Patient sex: F
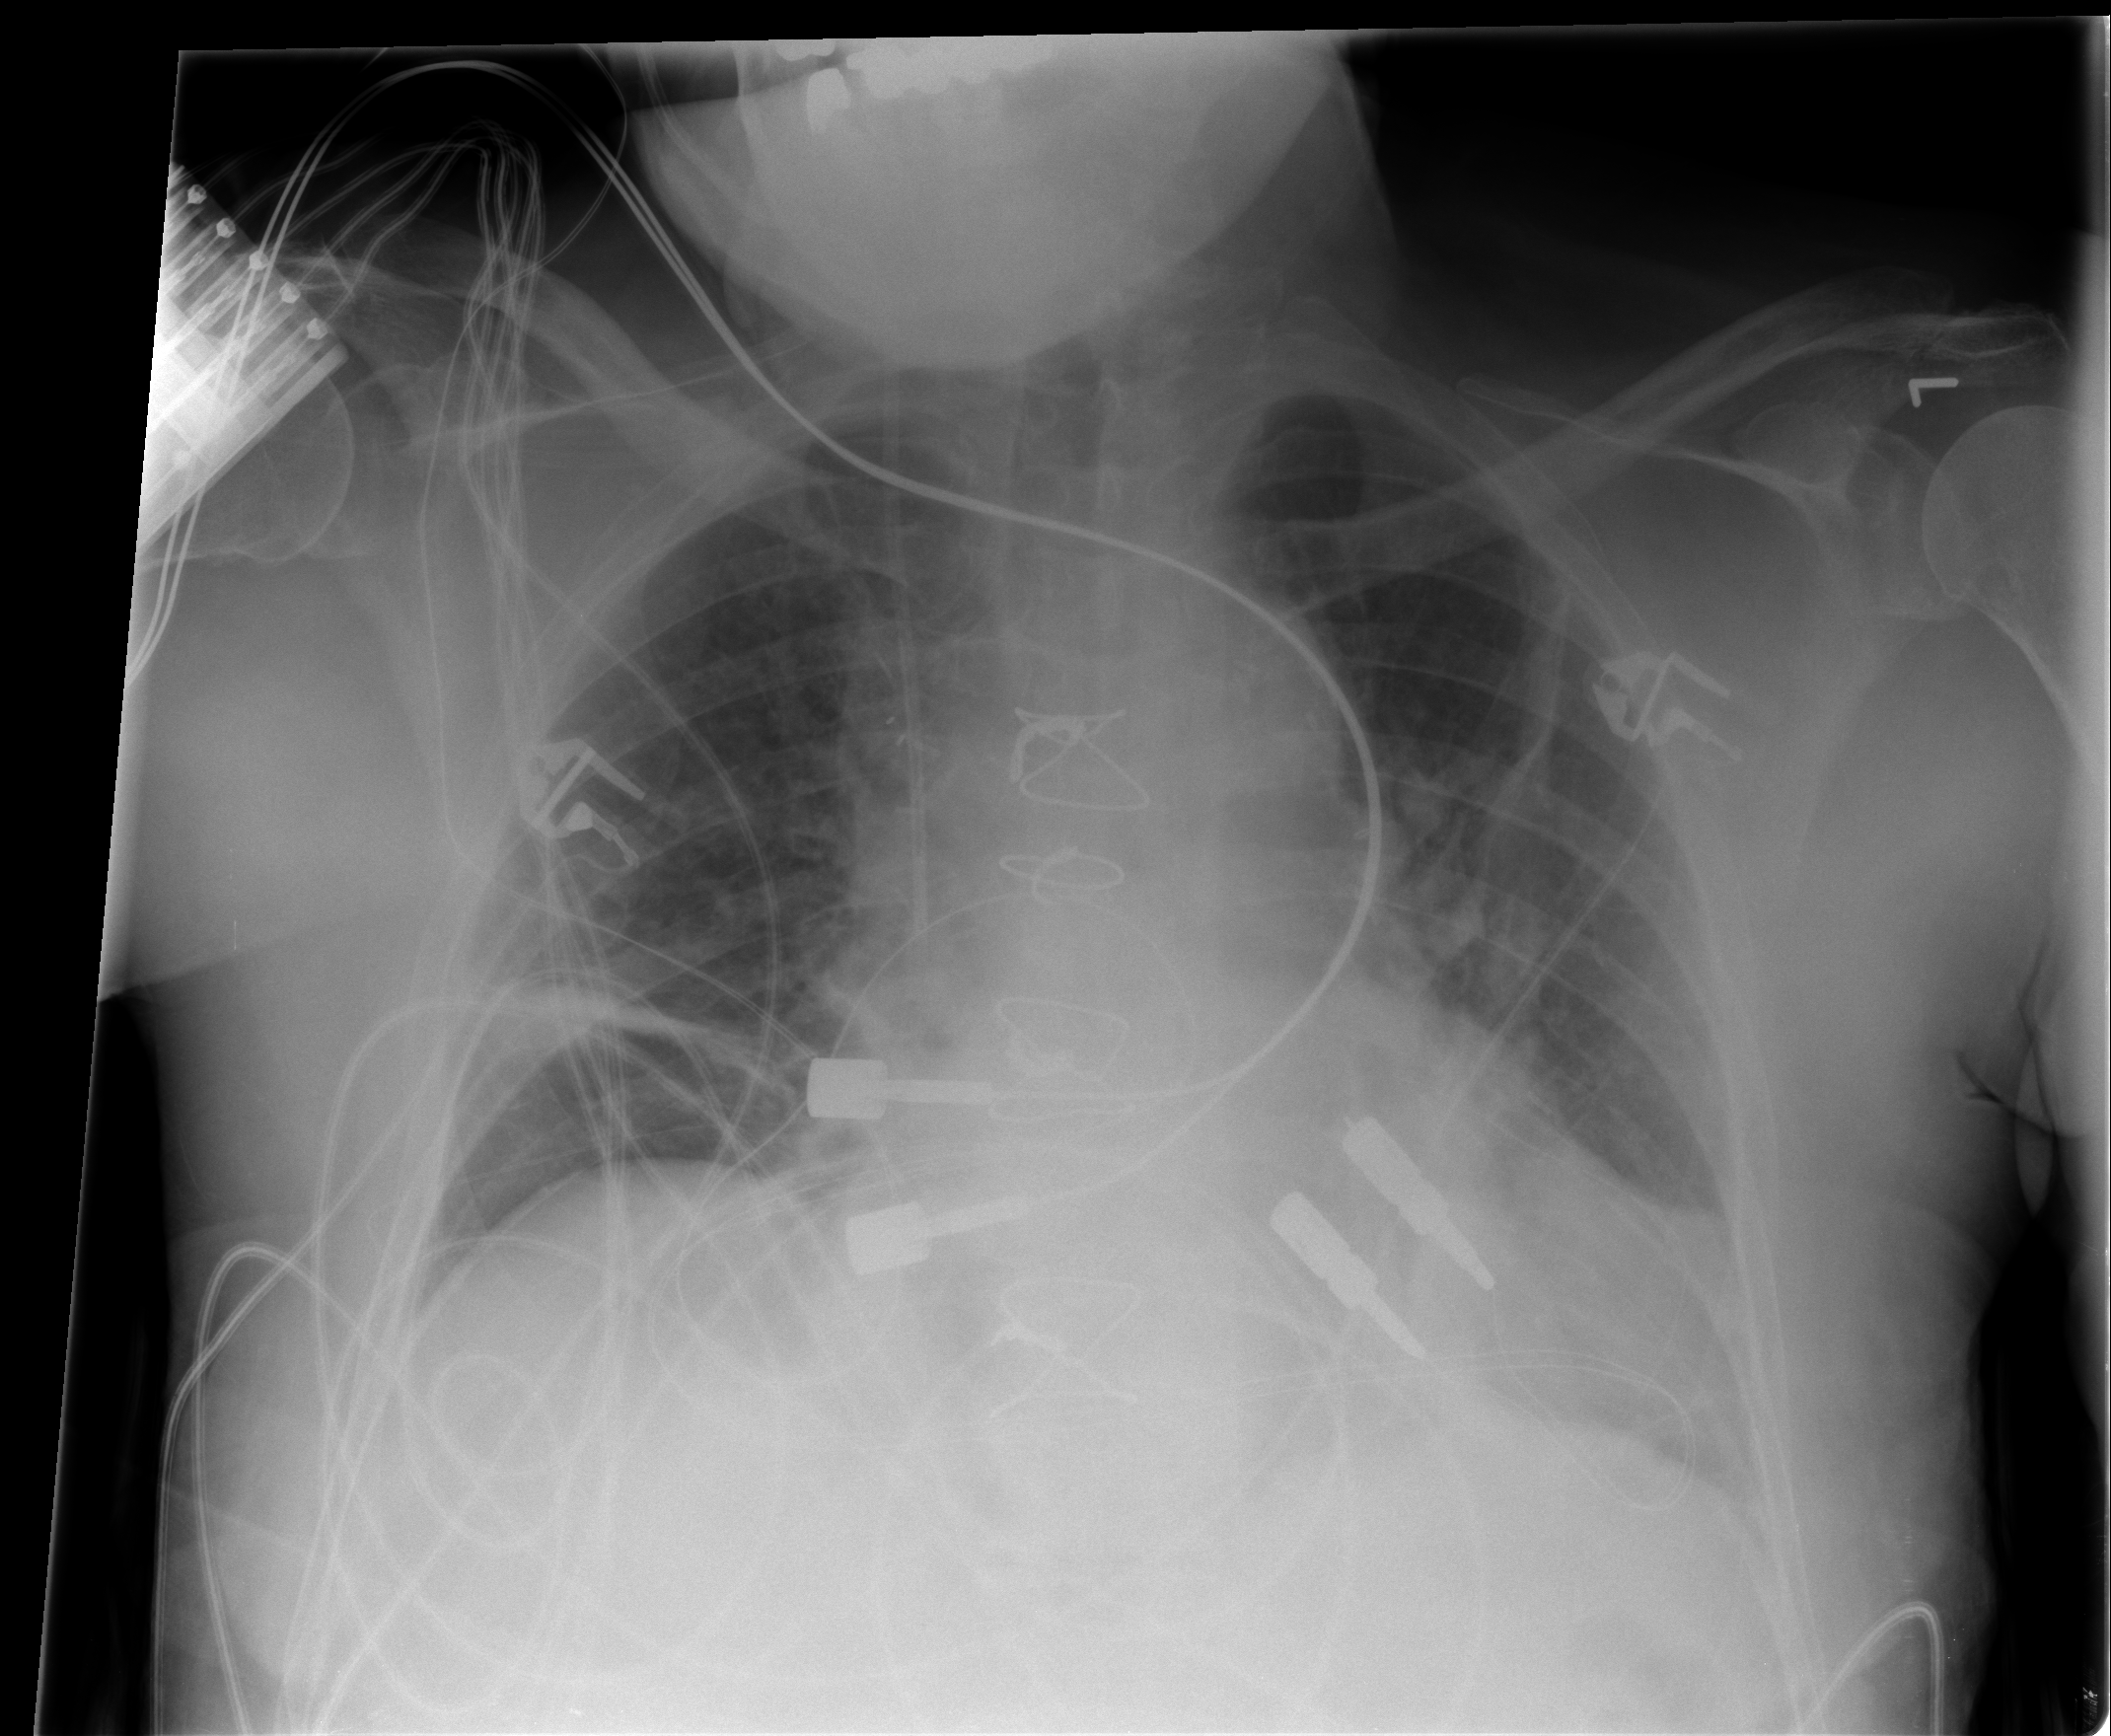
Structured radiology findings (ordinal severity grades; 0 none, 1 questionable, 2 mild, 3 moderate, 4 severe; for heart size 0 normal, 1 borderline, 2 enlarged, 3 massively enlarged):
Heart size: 2
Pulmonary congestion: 2
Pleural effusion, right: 0
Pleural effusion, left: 0
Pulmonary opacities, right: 0
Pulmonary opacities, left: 0
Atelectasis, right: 2
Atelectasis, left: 2